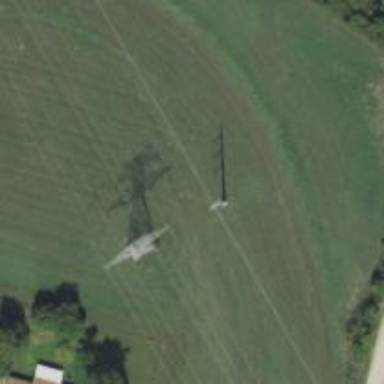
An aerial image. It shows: Power pole.